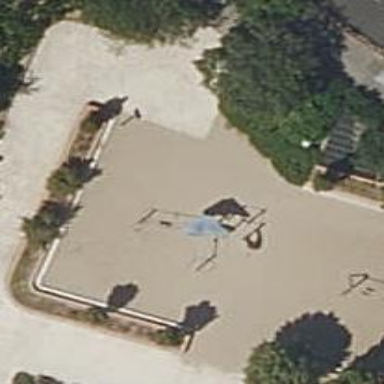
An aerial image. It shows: Playground area for leisure activities on the land.